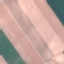
Label: AnnualCrop